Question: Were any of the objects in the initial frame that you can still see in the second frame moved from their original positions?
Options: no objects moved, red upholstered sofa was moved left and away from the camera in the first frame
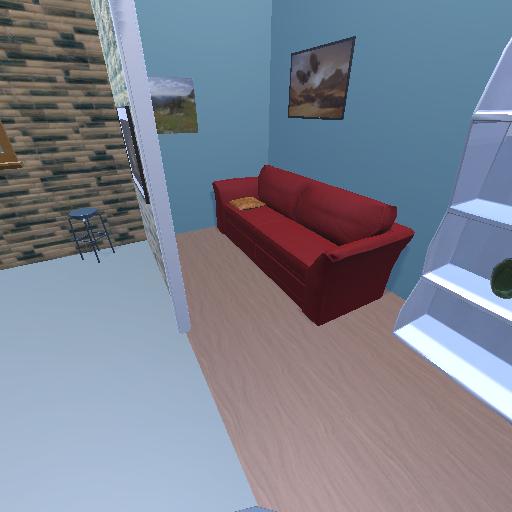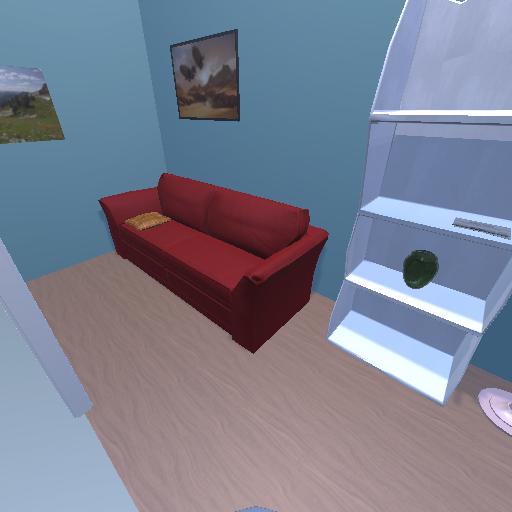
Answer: no objects moved